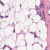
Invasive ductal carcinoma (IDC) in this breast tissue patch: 1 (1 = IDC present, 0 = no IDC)